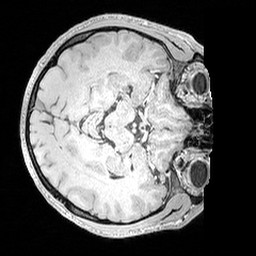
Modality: MP2RAGE
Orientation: axial
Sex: male
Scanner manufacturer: siemens
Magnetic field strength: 3 T
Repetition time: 5 s
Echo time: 0.00292 s